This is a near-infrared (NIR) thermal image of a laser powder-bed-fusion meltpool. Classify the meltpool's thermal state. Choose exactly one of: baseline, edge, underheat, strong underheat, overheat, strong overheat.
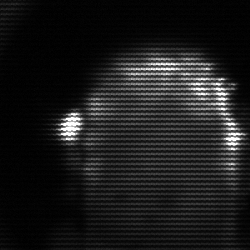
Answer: baseline